Field crop: tomato
Growth stage: 2
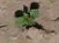
Species: solanum